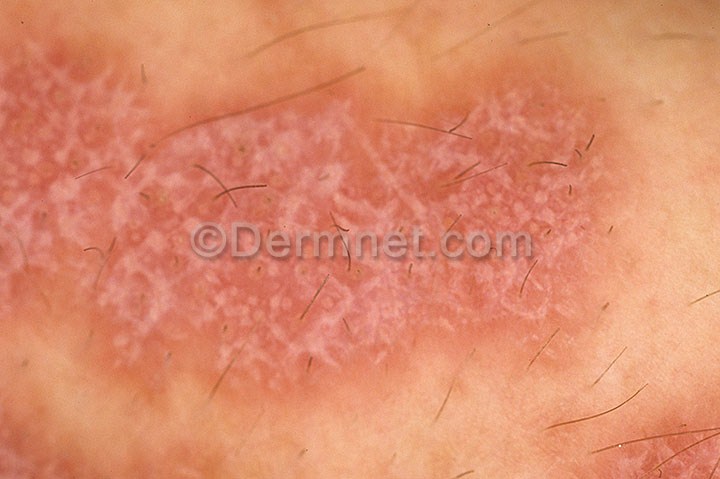
Disease: Psoriasis pictures Lichen Planus and related diseases